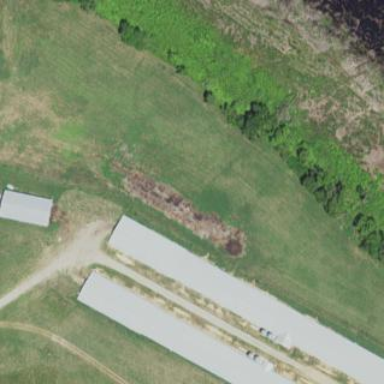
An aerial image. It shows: Farm auxiliary building.